Field crop: maize
Growth stage: 2
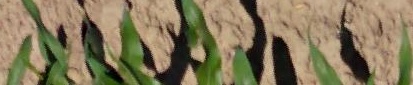
Species: maize